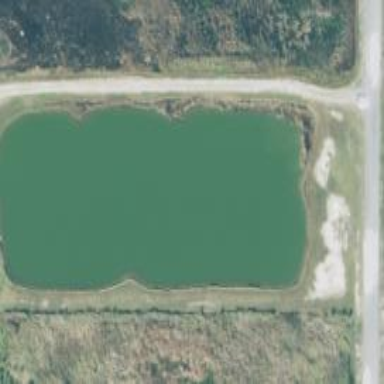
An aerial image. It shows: Pond surrounded by natural water.